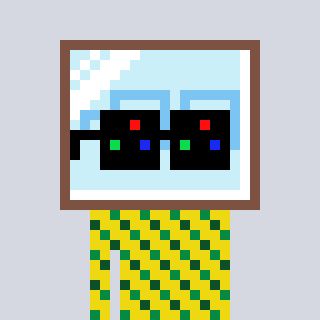
a pixel art character with square black sunglasses, a mirror-shaped head and a yellow-colored body on a cool background